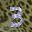
Label: 3